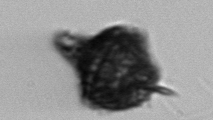
Label: Gonyaulax